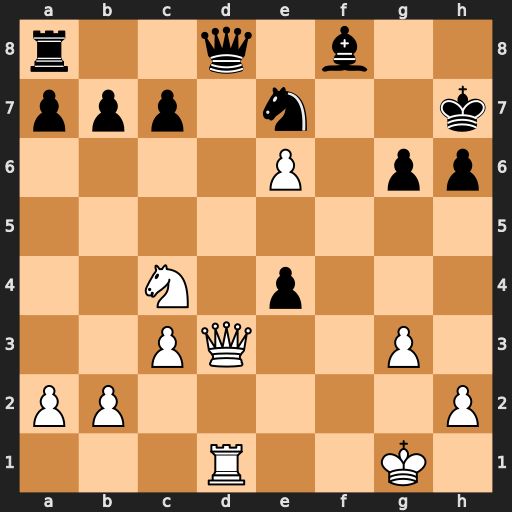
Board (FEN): r2q1b2/ppp1n2k/4P1pp/8/2N1p3/2PQ2P1/PP5P/3R2K1
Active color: w
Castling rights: -
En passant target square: -
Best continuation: Qxd8 Rxd8 Rxd8